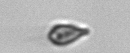
Label: Cryptophyta